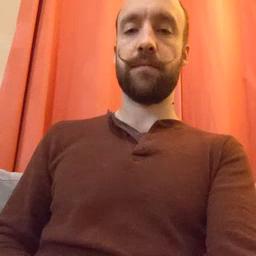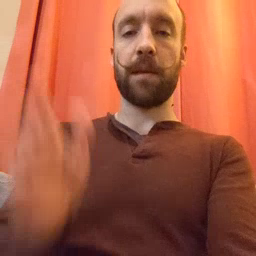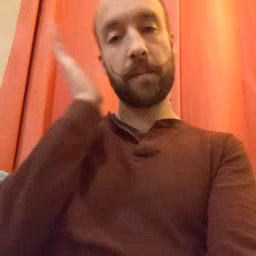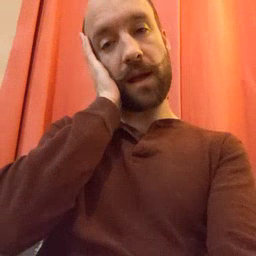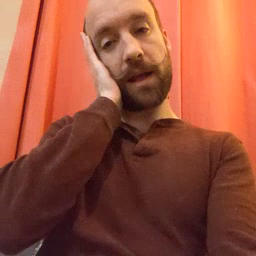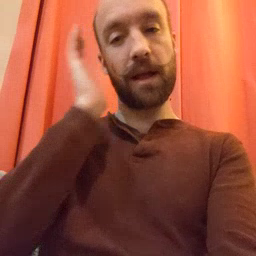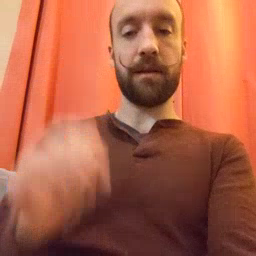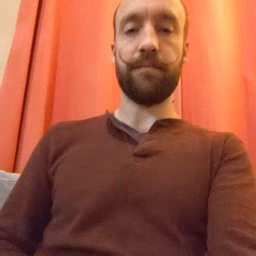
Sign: bed